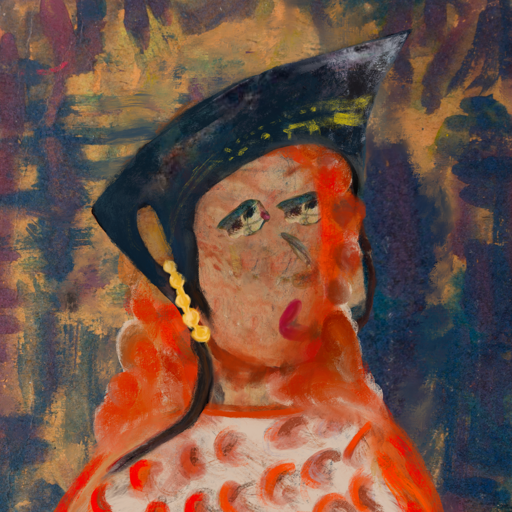
Background: InTheSun, Head And Neck Side: Orphan, Face Side: Pipe, Bust: Rupkatha, Hair Side: Rupkatha, Head Accessory: Irani, Second Necklace: Blank, Necklace: Blank, Baby: Blank